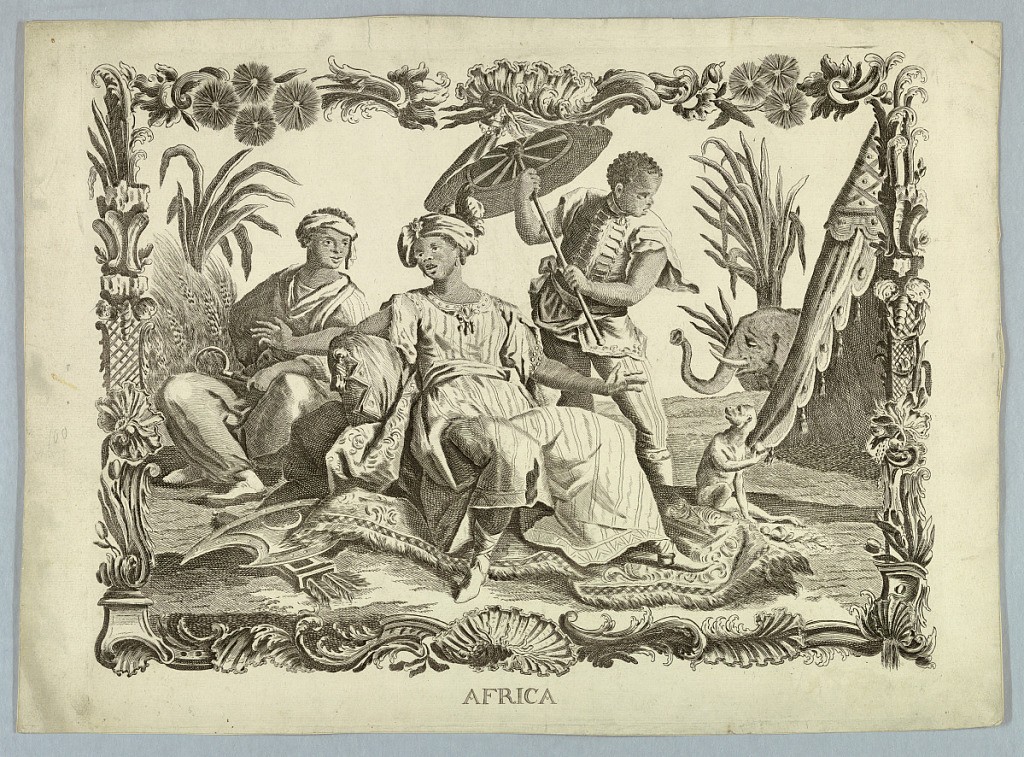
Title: Africa
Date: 1740–1770
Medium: Etching on paper, mounted
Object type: Print
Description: A turbaned African woman is seated at center, a man holds an umbrella over her. Another man with a scythe is seated at left before a wheat field. A tent, a monkey, an elephant, at right. Shield and quiver in the foreground. Ornamental border of rocaille and plants. Bottom center: "AFRICA".